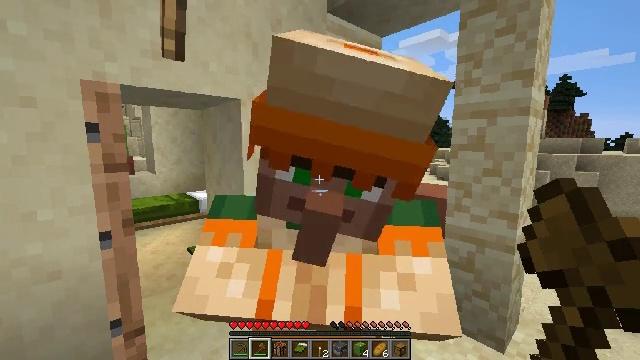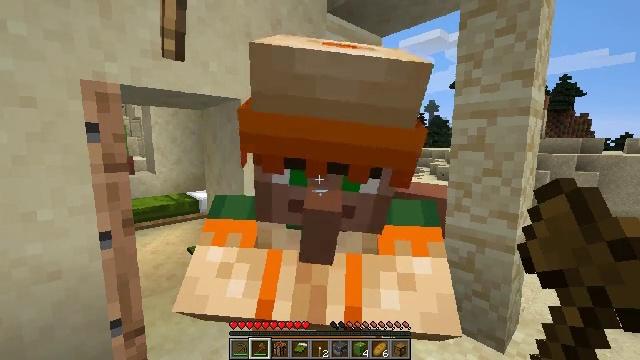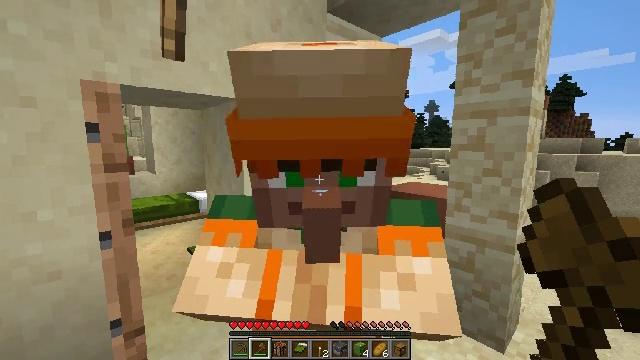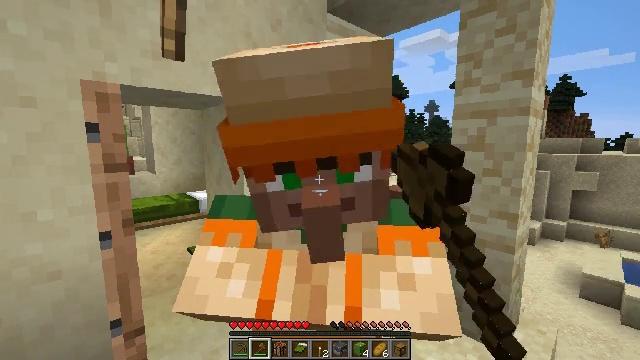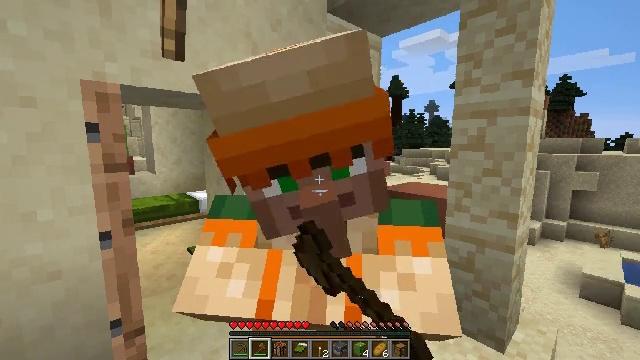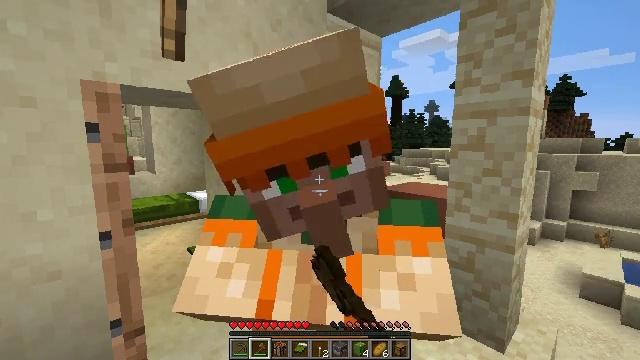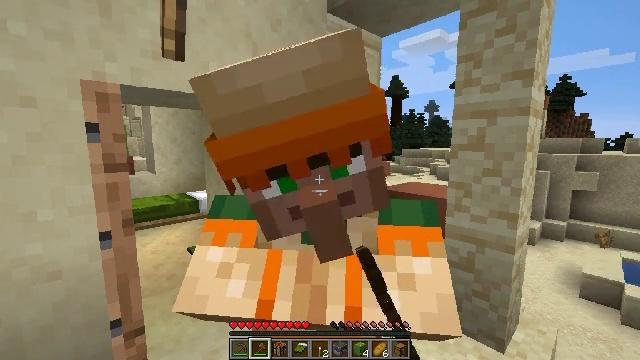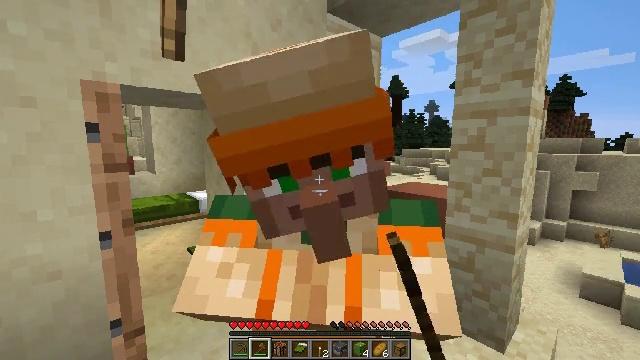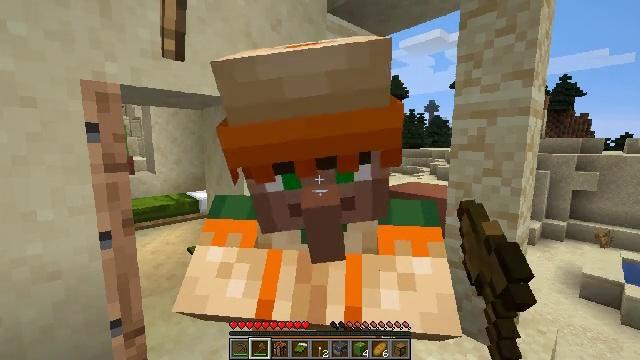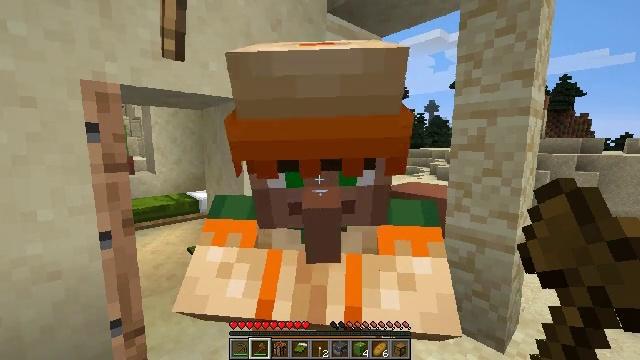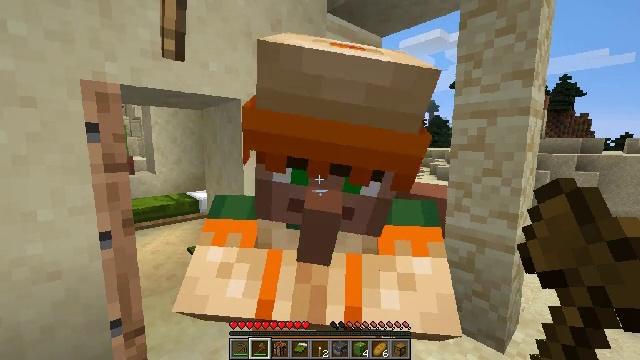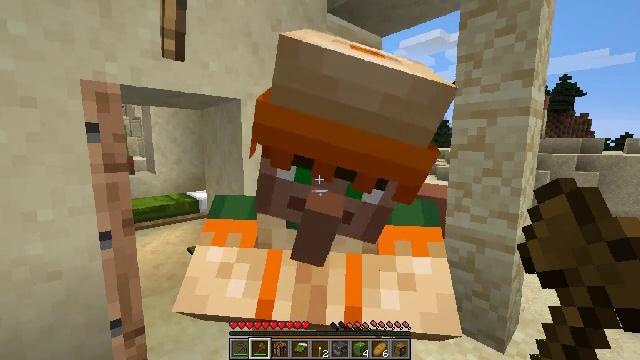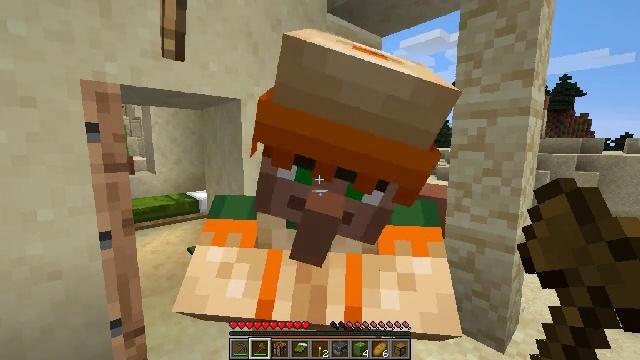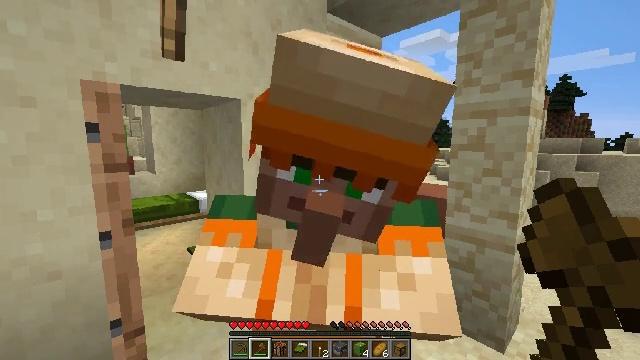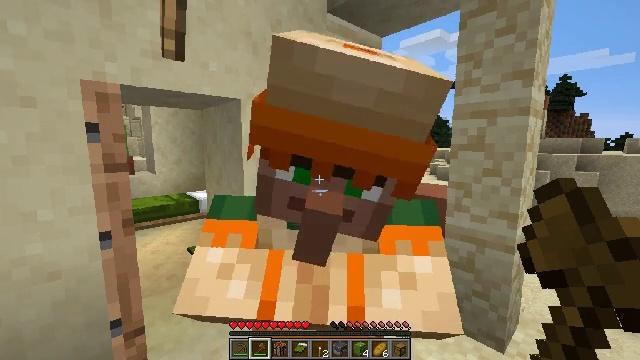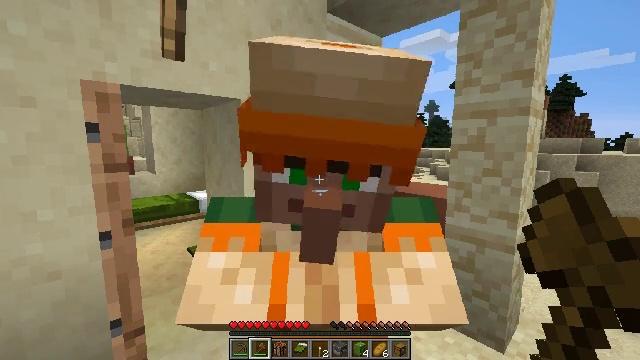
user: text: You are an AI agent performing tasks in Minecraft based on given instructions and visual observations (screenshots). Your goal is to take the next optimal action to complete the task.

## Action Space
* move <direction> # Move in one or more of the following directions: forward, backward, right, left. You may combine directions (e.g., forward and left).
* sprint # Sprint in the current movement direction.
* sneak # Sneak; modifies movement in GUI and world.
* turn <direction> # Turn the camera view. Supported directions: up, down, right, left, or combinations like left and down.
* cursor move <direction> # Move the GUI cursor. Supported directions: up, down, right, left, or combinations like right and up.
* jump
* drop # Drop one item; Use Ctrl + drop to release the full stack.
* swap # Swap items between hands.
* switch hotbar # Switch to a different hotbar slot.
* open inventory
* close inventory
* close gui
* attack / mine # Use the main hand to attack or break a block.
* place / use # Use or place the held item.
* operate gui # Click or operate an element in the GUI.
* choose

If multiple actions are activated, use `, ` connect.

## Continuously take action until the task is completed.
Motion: motion action
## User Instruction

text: Harvest hay blocks from the village.
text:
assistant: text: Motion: no_op
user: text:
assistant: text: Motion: use / place
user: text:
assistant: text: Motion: use / place
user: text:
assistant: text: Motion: no_op
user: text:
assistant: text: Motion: no_op
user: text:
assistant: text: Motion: no_op
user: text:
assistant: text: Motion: no_op
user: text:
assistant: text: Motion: no_op
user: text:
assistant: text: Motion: no_op
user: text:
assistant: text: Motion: no_op
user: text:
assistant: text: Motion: no_op
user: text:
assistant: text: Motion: no_op
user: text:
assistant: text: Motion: no_op
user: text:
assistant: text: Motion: no_op
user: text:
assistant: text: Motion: no_op
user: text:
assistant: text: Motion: no_op
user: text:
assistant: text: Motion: no_op
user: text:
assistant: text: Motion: no_op
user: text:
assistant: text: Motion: no_op
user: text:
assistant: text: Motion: no_op
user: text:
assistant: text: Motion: no_op
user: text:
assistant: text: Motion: no_op
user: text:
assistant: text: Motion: no_op
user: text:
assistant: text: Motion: no_op
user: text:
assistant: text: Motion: no_op
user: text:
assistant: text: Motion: no_op
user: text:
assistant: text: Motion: no_op
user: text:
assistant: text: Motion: no_op
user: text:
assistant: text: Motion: no_op
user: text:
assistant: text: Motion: no_op